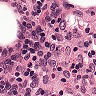
Metastatic tissue present: no